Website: home-depot
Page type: billing-address
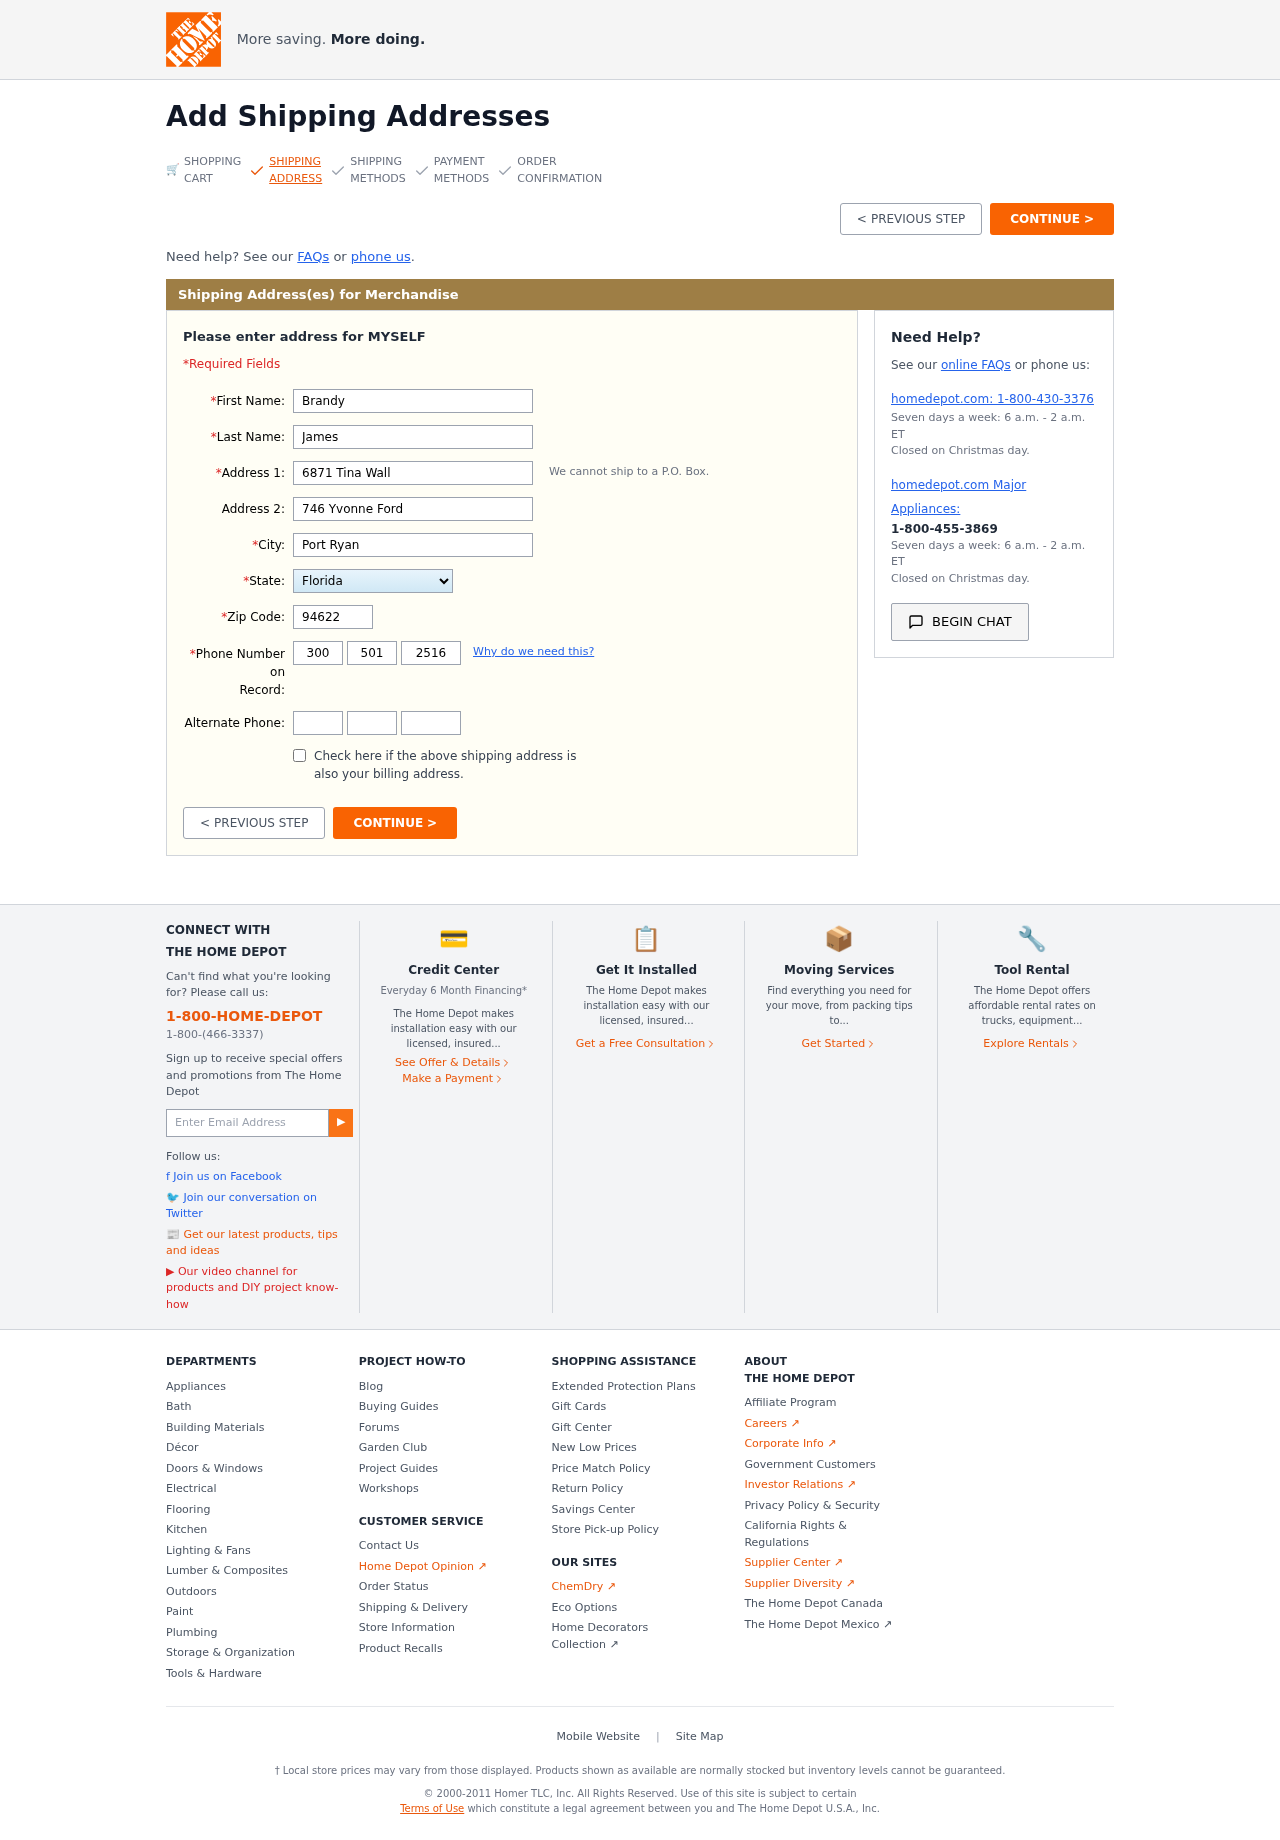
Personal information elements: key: PII_STATE
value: Florida
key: PII_FIRSTNAME
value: Brandy
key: PII_LASTNAME
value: James
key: PII_STREET
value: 6871 Tina Wall
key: PII_STREET2
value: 746 Yvonne Ford
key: PII_CITY
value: Port Ryan
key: PII_POSTCODE
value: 94622
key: PII_PHONE_AREA
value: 300
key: PII_PHONE_PREFIX
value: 501
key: PII_PHONE_LINE
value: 2516